Question: I have been looking around and it seems an issue quite diffused, but i am not finding the solution for my case.
I have set up my first Compass Project following <URL>
My folder project is called sass-test
I have my css files
- - - -
My config.rb inside is set up in this way
'''
http_path = "/"
css_dir = "stylesheet"
sass_dir = "sass"
images_dir = "images"
javascripts_dir = "javascripts"
'''
Then I have my sass folder with:
- - -
I do some changes in my screen.scss file and then i compile it by the terminal giving this command
'''
compass compile sass-test/sass/screen.scss
'''
Now it happens that the automatically COMPASS generates new folders
- - - 'screen.css'
I dont want my screen.css compiled there but i want it inside my sass-test where there is already existing the screen.css file.
How can i achieve that? I also look up in this <URL> reading all the comments but i can not figure it out the issue.
I have also tried to compile it by setting up the Outputfolder but it's still compiling the screen.css in the "wrong" path.
how can i give the instructions to Compass to compile my screen.css file in my sass-test?
Here the print screen
Thanks
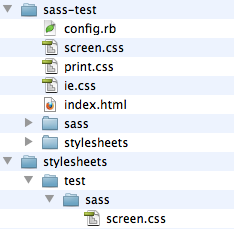
Answer: Ok i have sorted it out the issue, i start from the beginning calling the project differently ( without any hyphen) then i set up the output folder by LiveReload preprocessor and anytime i edit any scss file, it compiles straight to the relative css file inside the stylesheet folder. In this way i do not use any command line